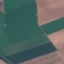
Label: AnnualCrop